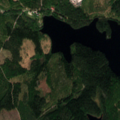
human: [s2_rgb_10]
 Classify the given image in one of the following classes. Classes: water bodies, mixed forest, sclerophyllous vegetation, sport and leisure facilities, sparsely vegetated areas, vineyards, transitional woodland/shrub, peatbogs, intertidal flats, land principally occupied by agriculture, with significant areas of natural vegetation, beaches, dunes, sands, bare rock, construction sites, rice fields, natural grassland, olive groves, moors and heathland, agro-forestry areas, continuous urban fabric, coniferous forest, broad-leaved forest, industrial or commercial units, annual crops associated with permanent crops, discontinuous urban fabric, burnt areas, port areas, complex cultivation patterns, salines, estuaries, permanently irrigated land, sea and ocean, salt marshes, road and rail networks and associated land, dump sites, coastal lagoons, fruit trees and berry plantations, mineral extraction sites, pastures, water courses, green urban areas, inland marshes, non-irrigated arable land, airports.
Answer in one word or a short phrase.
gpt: coniferous forest, mixed forest, transitional woodland/shrub, water bodies